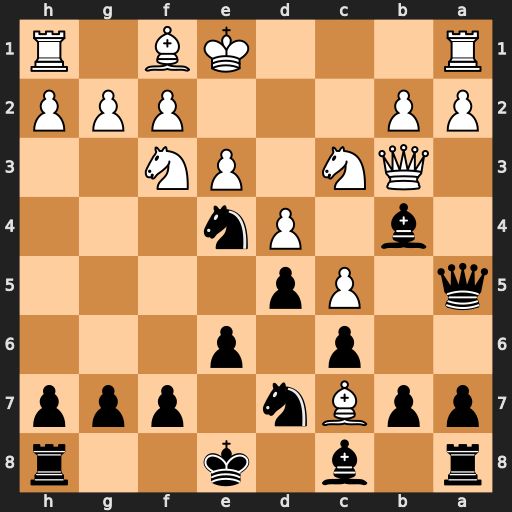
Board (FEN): r1b1k2r/ppBn1ppp/2p1p3/q1Pp4/1b1Pn3/1QN1PN2/PP3PPP/R3KB1R
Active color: b
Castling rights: KQkq
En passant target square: -
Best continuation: Bxc3+ bxc3 Qxc7